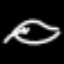
Label: leaf